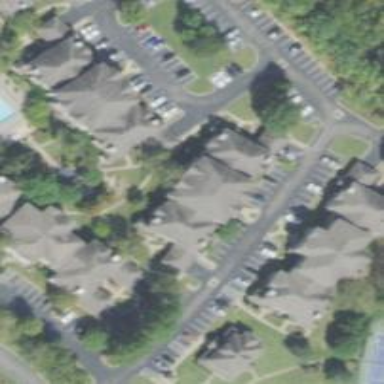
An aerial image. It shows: Image showing building with apartments.